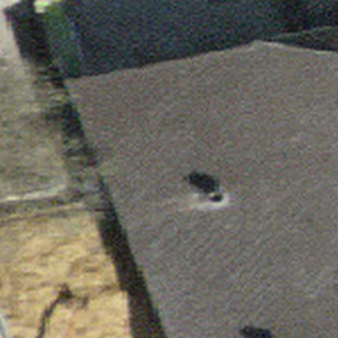
Label: other